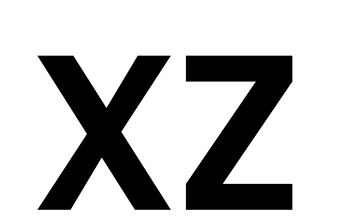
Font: Poppins-Medium